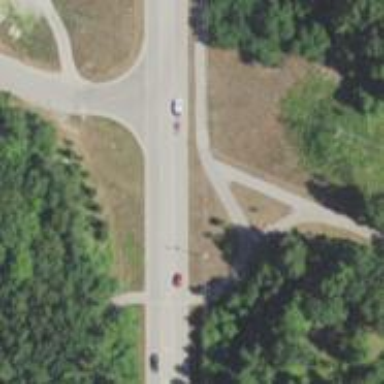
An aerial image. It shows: Asphalt cycleway.